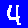
Digit: 4